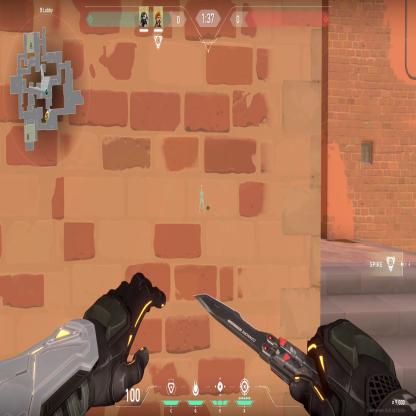
Label: teammate